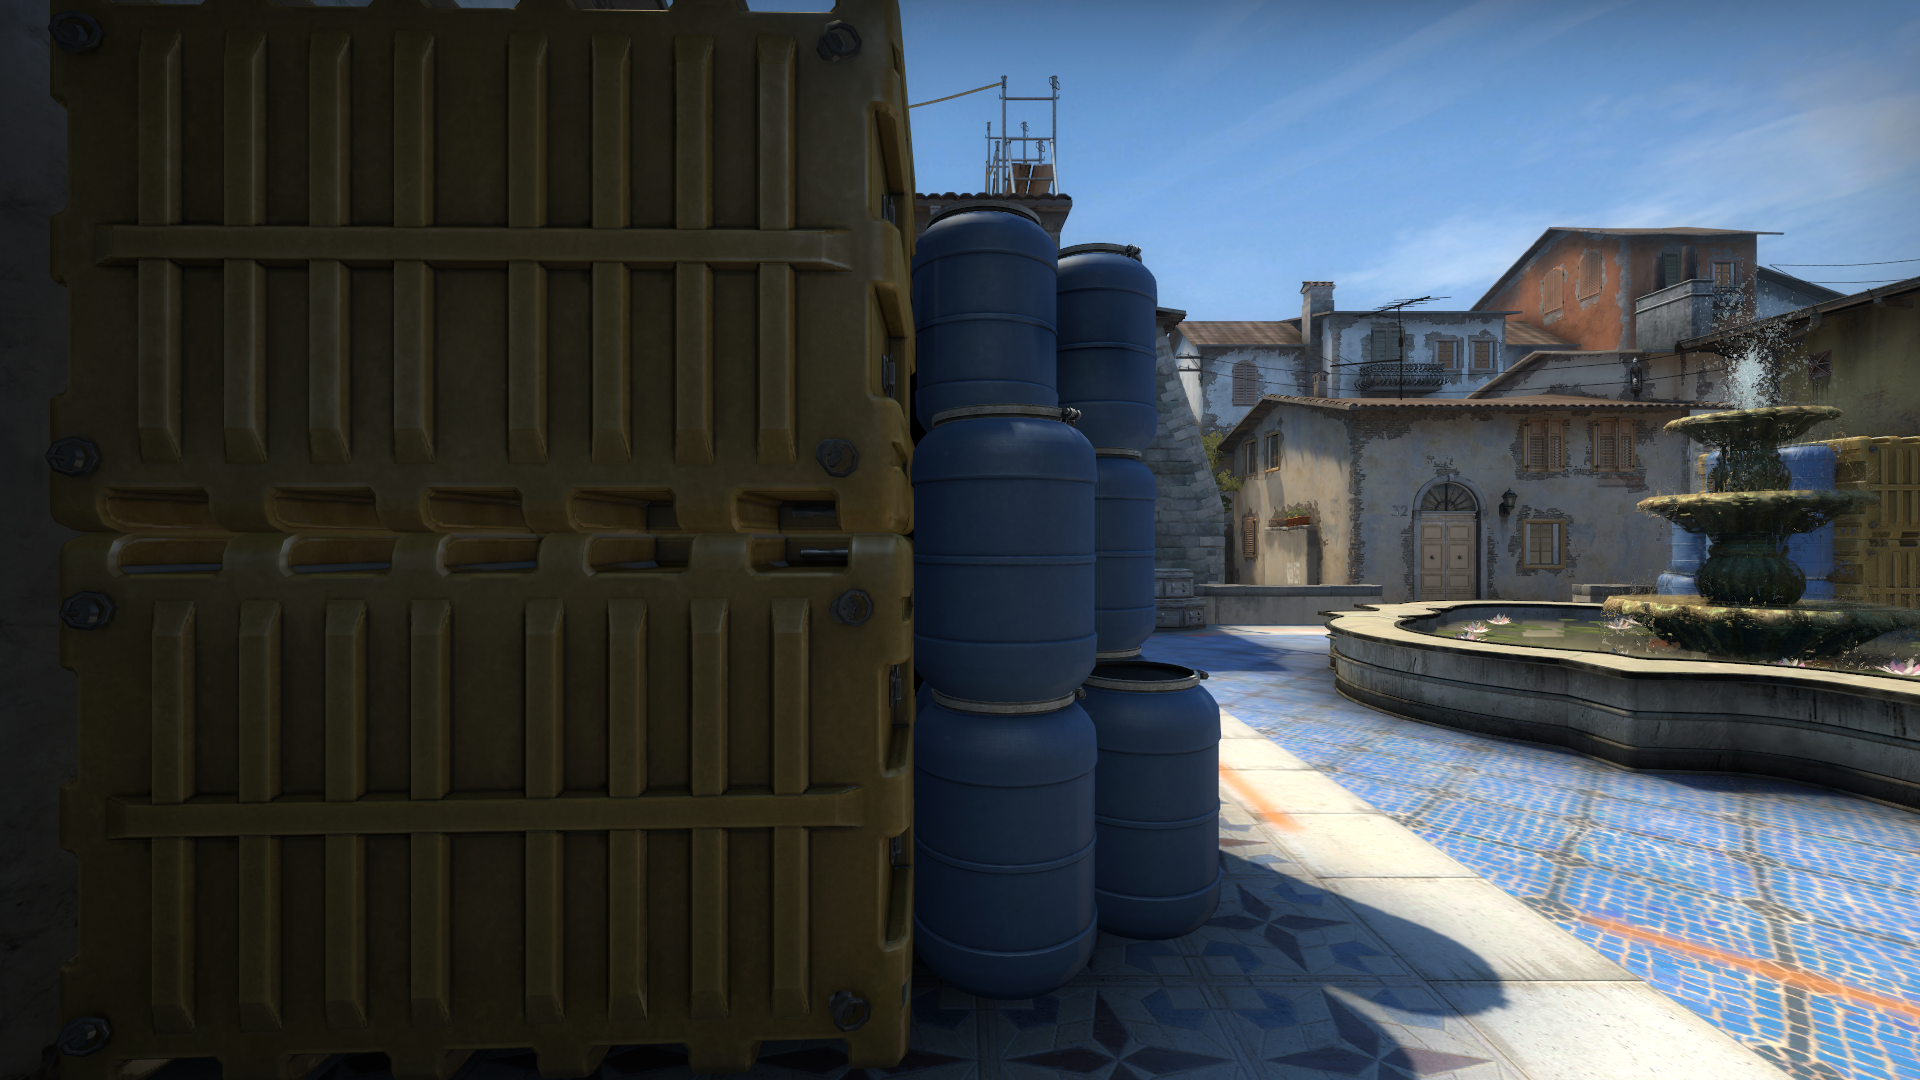
Map: de_inferno